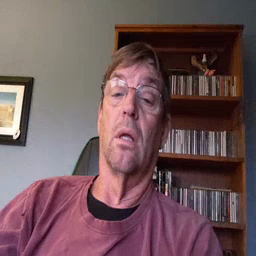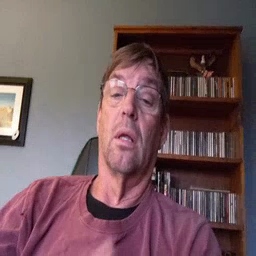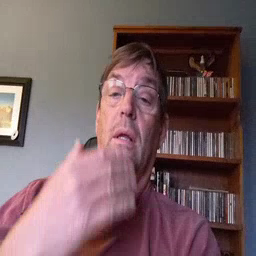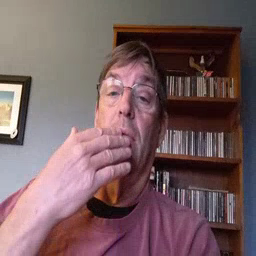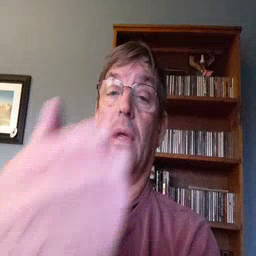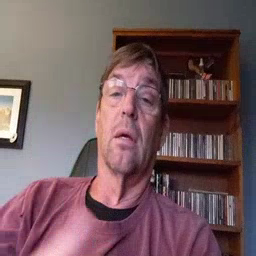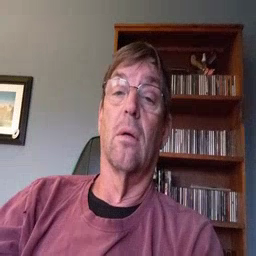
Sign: thankyou